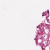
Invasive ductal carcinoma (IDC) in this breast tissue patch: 0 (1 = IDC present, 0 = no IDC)